Aerial crown-view tile of a tropical tree (Barro Colorado Island, Panama), acquired 20250616:
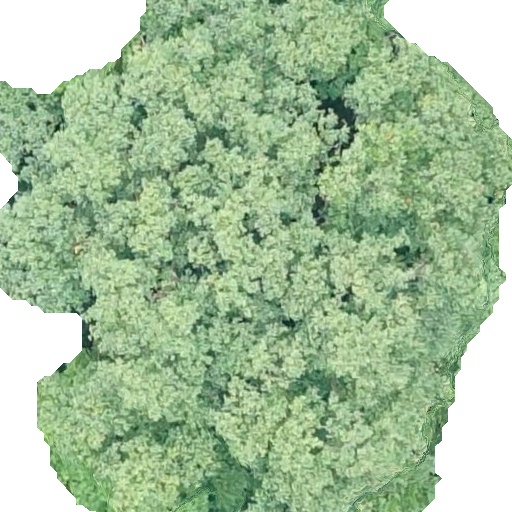
Species: Hieronyma alchorneoides
GBIF accepted scientific name: Hieronyma alchorneoides
Crown area: 337.914 m²